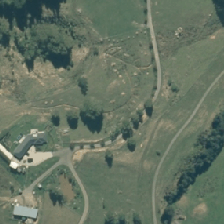
Land cover: low_producing_grassland